Question: I'm using a diagram control which contains a Node with links to its parents as well as its children. I want to flatten the tree but in order. What's the fastest and most efficient way to do this; preferably in C#.
Here's an example of a tree. I'm having difficulties coming up with a good description of the order so I apologize. The order should list all nodes in order of their creation. For example, in the tree blow, a valid order would be (Root,A,B,C,G,D,H,E,F). This order guarantees that no Node is added to the list before its parent(s).

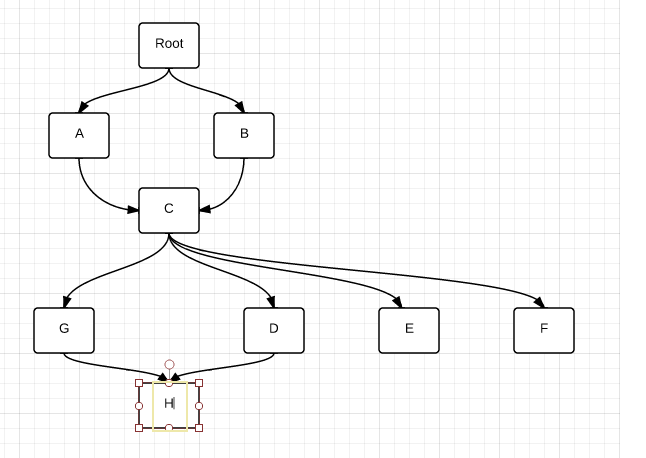
Answer: Your graph is no tree, since a node can have multiple parents. I assume you have a <URL> of that directed graph, which exists if and only if the graph is acyclic. Luckily for you such an ordering can be produced with linear running time.
You can do this with a depth-first search starting from the root(s):
'''
public static IEnumerable<Node> GetTopologicalGraphOrdering(IEnumerable<Node> roots)
{
var list=new List<Node>();
var visited=new HashSet<Node>();
Action<Node> visit = null;
visit = (n)=>
{
if(visited.Add(n)
{
foreach(Node child in n.Children)
{
visit(child);
}
list.Add(n)
}
}
foreach(Node n in roots)
{
visit(n);
}
return list.Reverse();
}
'''
(Untested notepad code)
Note that this naive implementation will cause a stack overflow for deep graphs. Switch to an explicit stack or an alternative algorithm, if that becomes a problem.
Read the wikipedia article <URL> for more details.